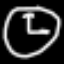
Label: clock